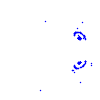
Particle: proton